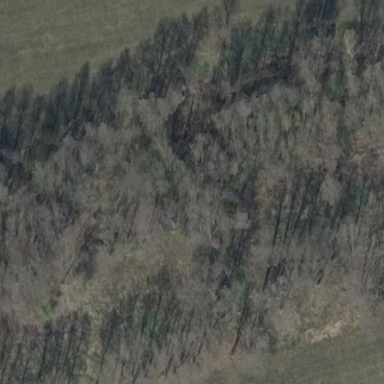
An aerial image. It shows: Deciduous broadleaved woodland.